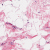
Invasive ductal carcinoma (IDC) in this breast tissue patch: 0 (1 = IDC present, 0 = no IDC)